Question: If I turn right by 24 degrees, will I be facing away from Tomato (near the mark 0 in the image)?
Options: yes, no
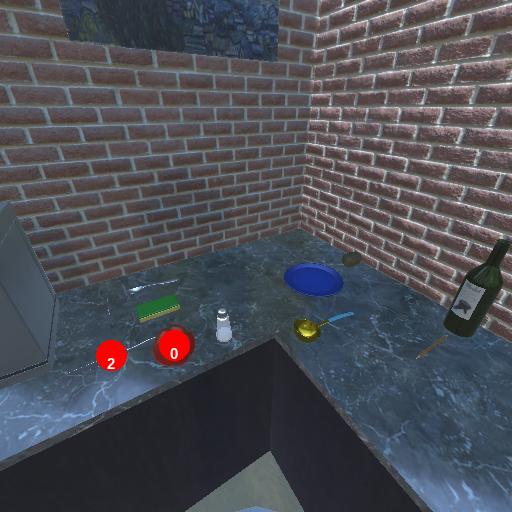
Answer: yes